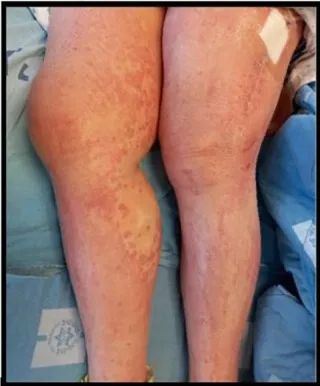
Clinical description and skin histopathology of the patients. (B) One week following benralizumab therapy, partial resolution of the skin rash.
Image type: medical_photograph (skin_photograph)